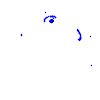
Particle: proton